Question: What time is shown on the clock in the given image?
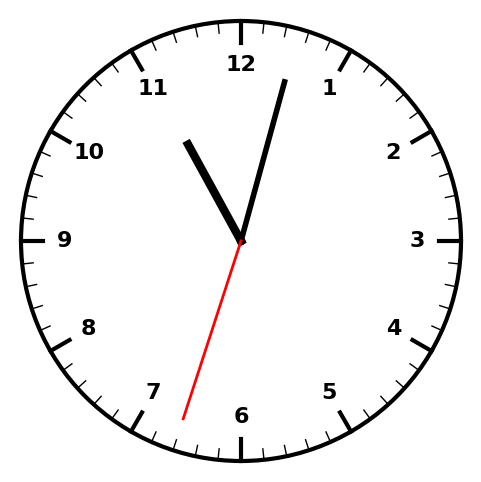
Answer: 11:02:33